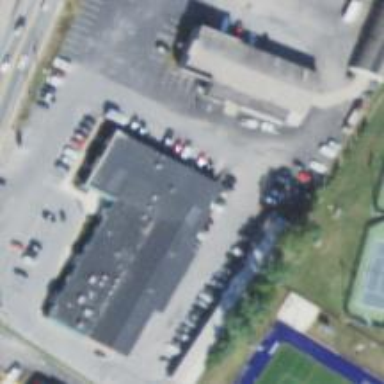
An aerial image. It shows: Retail building.